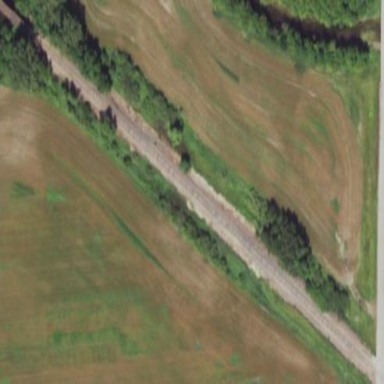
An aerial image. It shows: Railway area.